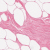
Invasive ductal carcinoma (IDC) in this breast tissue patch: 0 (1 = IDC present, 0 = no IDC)